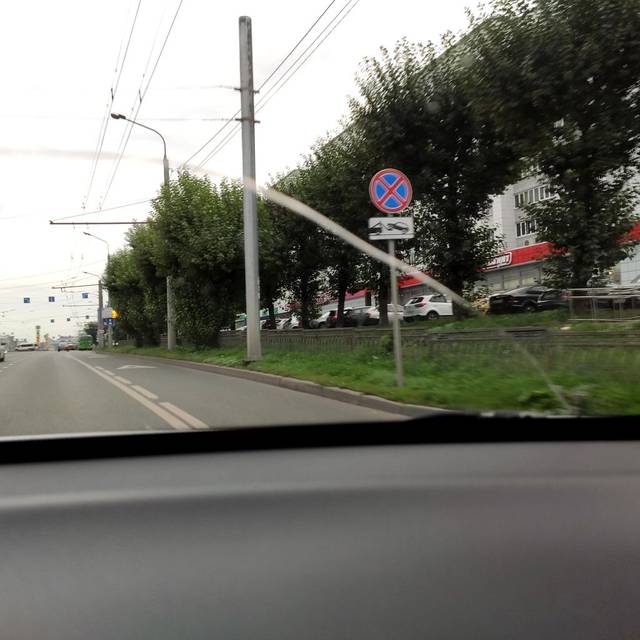
Region: Russia
Coordinates: 55.778, 49.109